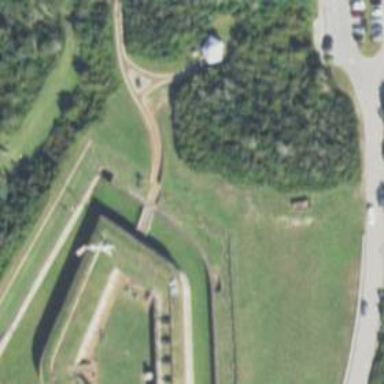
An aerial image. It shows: Historic cannon.